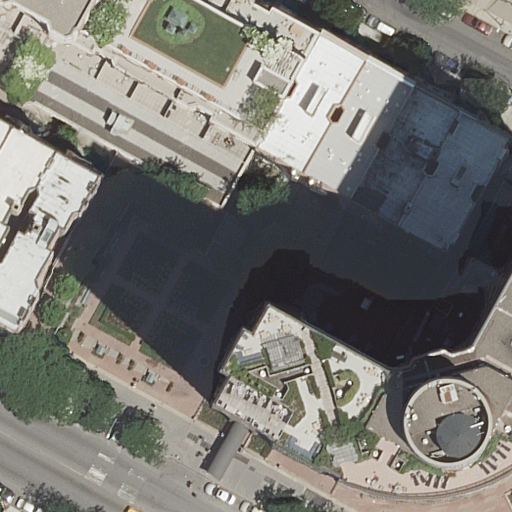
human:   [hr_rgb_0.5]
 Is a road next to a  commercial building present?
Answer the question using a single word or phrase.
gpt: no

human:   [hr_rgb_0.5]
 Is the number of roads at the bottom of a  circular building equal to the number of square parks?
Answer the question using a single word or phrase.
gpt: yes

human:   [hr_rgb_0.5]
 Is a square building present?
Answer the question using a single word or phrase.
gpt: no

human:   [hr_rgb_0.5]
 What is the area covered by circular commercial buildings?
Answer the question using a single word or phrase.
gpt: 0m2

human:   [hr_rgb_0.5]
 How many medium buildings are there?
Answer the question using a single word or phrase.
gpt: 2

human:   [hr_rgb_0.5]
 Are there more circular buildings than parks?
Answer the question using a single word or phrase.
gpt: no

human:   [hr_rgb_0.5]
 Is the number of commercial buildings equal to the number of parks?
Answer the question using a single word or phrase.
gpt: no

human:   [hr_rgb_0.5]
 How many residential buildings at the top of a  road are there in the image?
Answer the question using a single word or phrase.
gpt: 8

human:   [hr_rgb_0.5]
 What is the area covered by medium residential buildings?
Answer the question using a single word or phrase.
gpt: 548m2

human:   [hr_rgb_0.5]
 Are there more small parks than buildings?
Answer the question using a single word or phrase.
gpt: no

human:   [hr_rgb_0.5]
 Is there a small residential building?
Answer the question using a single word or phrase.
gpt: yes

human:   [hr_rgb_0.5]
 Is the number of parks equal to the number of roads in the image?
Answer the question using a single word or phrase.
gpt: no

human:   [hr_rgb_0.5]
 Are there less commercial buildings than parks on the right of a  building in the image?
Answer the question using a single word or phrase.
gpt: yes

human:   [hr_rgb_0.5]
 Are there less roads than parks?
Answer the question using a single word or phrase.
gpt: no

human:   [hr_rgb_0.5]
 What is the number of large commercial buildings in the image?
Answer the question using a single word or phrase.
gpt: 0

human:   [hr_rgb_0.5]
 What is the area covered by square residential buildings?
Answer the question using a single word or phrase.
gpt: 0m2

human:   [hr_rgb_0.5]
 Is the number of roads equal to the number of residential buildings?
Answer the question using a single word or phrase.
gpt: no

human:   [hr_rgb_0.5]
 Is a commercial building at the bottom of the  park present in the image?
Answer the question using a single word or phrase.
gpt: no

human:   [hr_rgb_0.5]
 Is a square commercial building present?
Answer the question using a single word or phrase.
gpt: no

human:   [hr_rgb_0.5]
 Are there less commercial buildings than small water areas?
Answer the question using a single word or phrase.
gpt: no

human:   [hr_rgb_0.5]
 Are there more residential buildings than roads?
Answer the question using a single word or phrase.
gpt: no

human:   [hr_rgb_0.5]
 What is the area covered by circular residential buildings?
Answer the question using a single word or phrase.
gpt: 0m2

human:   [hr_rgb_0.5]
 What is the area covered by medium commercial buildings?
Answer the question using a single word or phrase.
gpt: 0m2

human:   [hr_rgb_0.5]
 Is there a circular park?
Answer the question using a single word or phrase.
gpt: no

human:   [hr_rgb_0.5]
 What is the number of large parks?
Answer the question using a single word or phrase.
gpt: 1

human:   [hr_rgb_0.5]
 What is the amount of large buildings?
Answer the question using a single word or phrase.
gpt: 6

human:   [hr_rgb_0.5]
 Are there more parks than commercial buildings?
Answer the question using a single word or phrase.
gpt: yes

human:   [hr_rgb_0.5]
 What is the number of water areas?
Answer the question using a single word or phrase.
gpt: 0

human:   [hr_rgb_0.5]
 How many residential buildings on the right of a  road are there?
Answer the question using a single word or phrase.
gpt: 5

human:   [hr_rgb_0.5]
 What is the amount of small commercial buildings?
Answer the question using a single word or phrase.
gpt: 0

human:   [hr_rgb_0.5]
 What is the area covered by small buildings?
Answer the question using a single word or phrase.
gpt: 31m2

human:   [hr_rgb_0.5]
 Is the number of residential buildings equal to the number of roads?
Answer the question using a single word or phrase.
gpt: no

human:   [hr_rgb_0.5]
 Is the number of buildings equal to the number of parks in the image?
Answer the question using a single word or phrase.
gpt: no

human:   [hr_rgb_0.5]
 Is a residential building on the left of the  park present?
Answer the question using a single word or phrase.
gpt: yes

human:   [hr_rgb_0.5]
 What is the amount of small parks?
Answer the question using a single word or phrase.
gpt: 0

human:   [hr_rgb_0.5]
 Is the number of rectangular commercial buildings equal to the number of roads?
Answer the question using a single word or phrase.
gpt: no